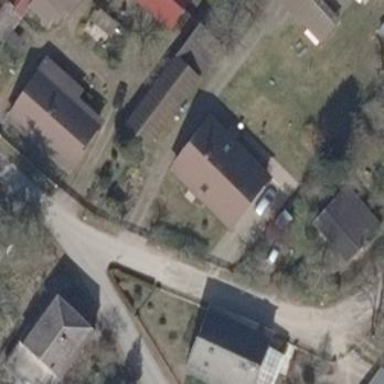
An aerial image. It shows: Residential building.